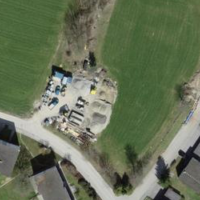
EUNIS habitat code: 53
Species observed at this site:
Vicia sepium